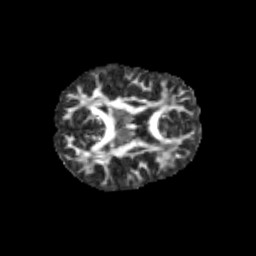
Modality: FA
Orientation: axial
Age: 10
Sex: male
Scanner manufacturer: siemens
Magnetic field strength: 3 T
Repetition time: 3.8 s
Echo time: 0.07 s